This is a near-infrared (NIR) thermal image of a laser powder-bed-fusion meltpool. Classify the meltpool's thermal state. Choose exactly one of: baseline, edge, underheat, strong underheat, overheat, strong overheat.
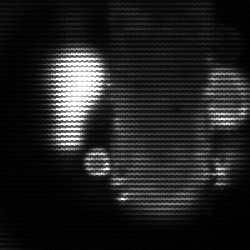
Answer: strong underheat